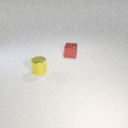
small yellow metal cylinder in front of small red metal cube